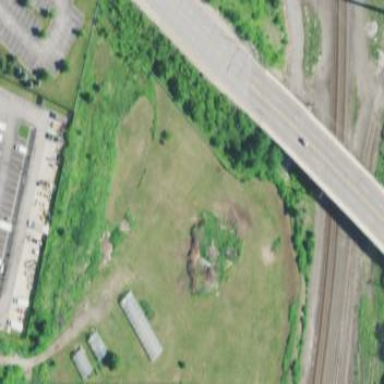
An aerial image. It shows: Brownfield site.